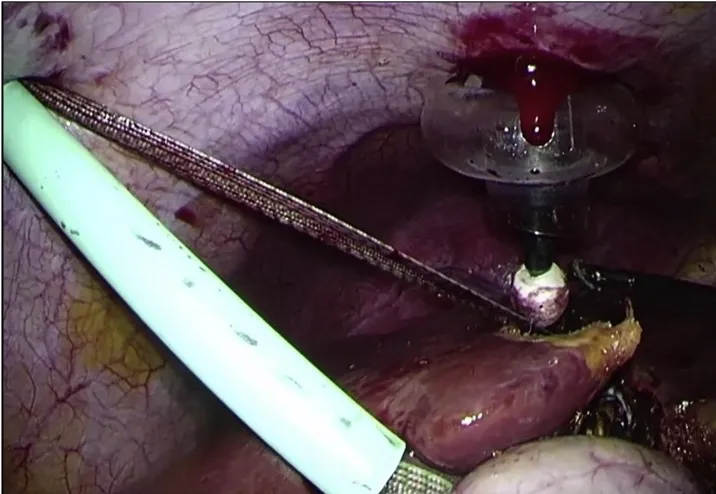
B; The hanging tape was positioned along the left side of the middle hepatic vein, and the lower edge of the hanging tape was extracted along the tourniquet for the Pringle's maneuver.
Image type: medical_photograph (other_medical_photograph)